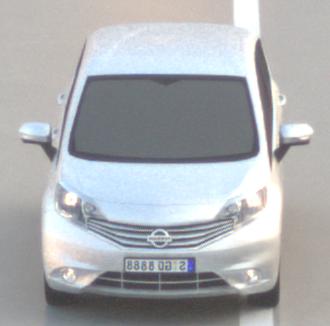
Make: Nissan
Model: Note 1.2
Detailed model: Note (E12) (10/13 - 12/16)
Model produced from: 2013/10
Model produced until: 2015/09
Doors: 5
Color: white
Road condition: wet road
Daytime: sunrise or sunset
Contrast: low contrast